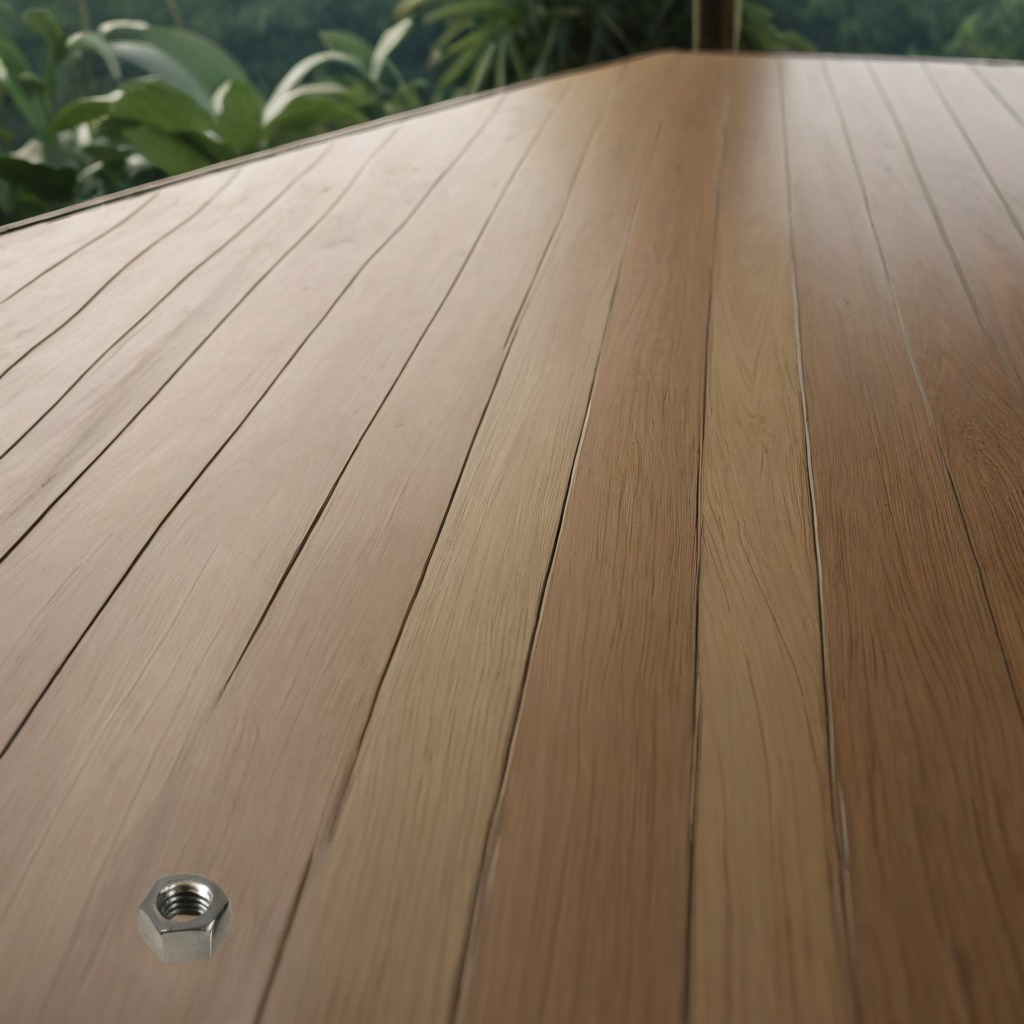
A metal nut is lying on the wooden table.